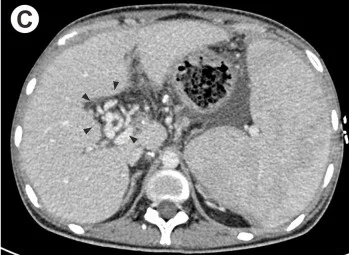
CTPV [, black arrowheads.
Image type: radiology (ct)